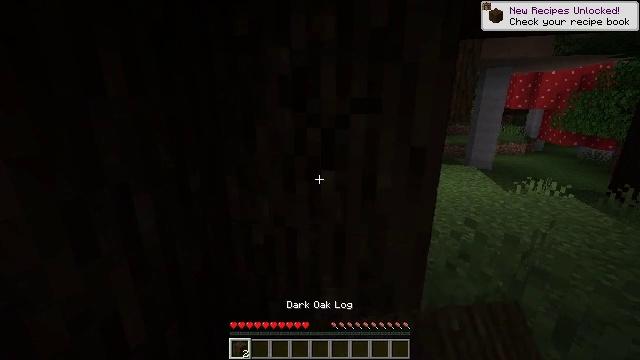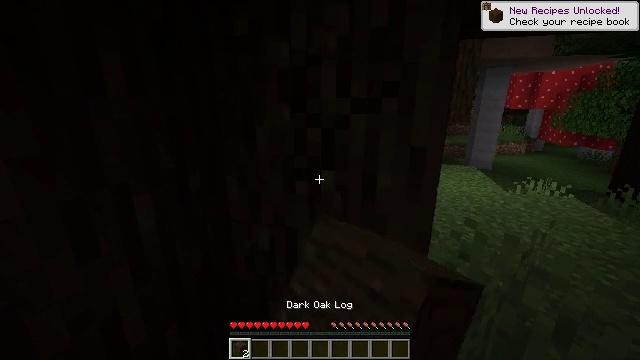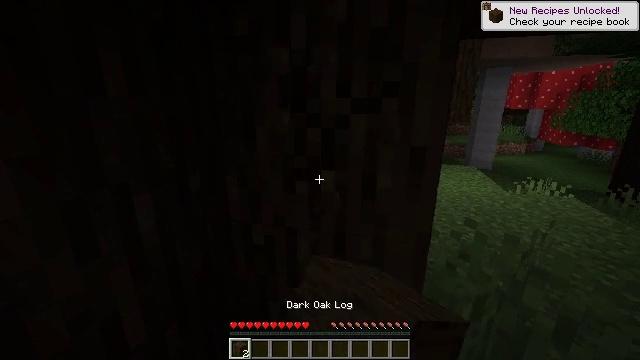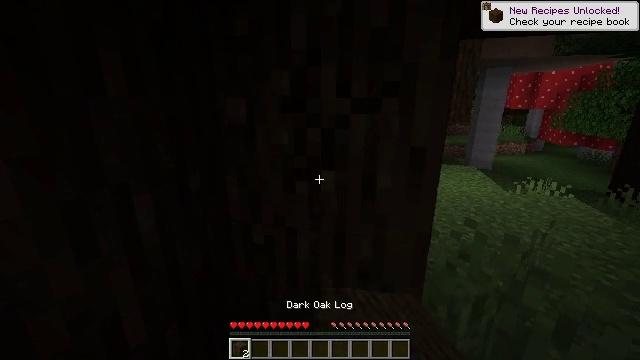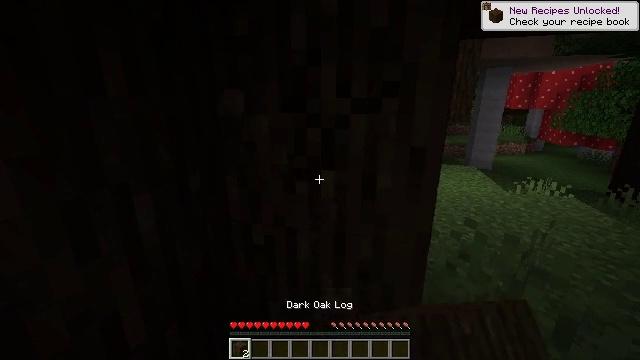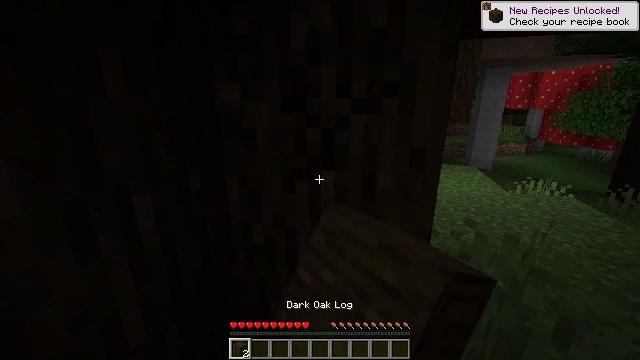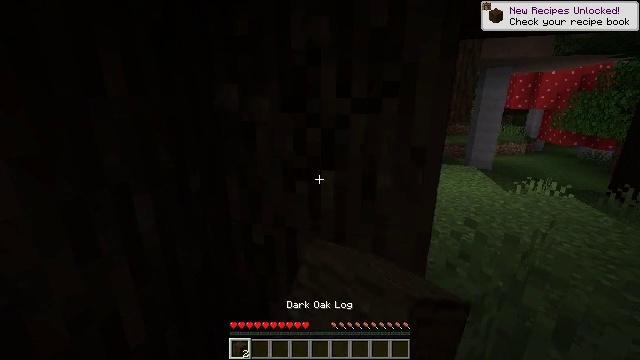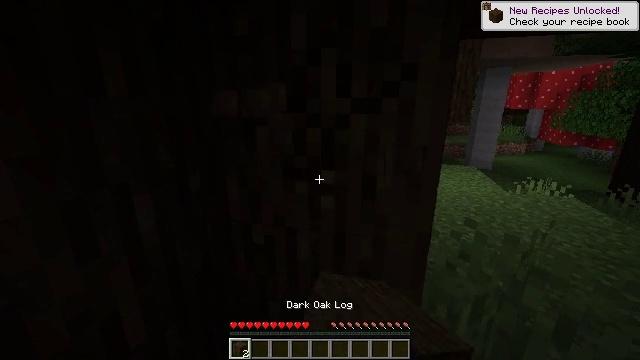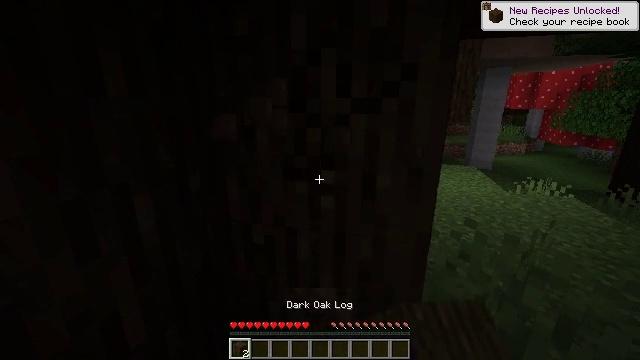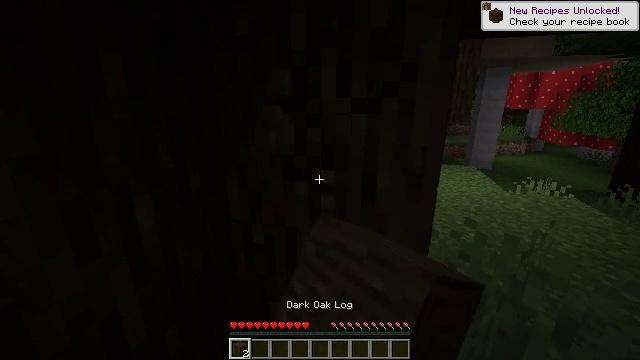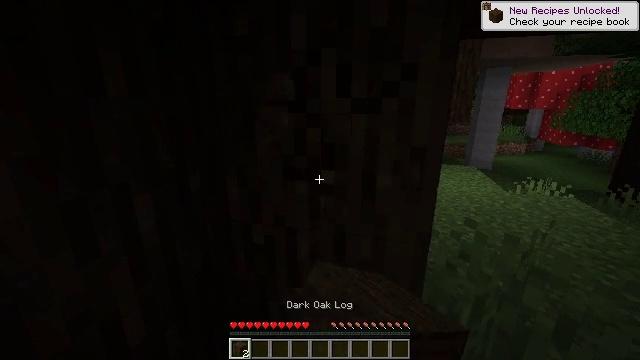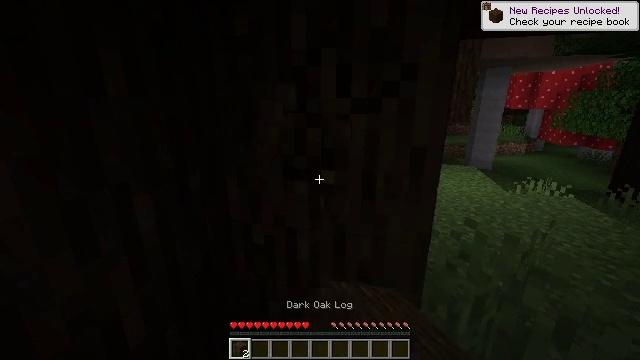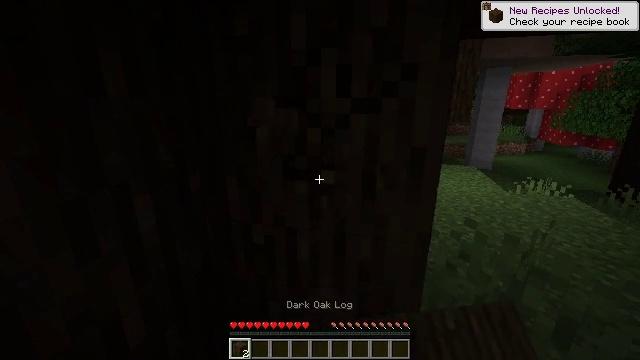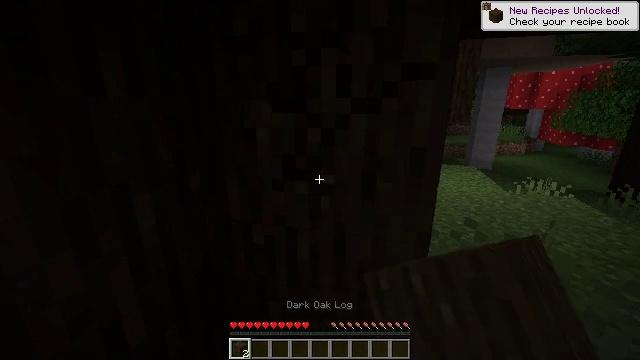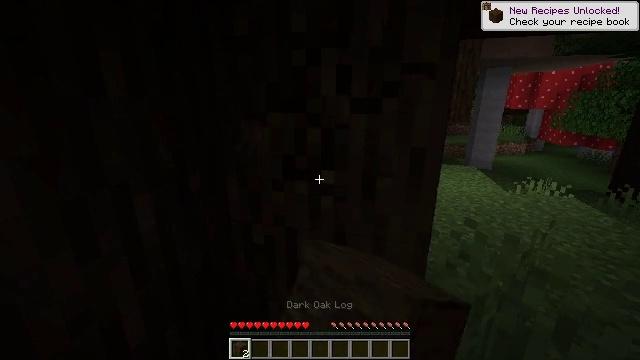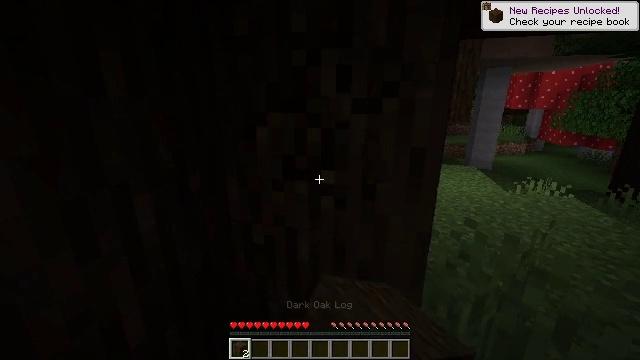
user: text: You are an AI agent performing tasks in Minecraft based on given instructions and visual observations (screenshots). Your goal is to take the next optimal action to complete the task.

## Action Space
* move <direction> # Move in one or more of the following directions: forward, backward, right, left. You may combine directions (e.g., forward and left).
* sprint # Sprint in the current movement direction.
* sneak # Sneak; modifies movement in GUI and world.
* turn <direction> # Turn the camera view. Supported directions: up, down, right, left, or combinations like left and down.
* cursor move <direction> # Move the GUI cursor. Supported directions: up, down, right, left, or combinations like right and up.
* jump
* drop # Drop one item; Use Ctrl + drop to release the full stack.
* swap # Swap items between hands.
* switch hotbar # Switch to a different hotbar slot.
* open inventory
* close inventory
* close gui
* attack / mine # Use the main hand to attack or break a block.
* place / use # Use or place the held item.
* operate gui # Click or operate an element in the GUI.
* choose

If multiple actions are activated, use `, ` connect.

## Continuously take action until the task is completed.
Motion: motion action
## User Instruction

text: Collect dark oak log for building.
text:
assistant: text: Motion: attack / mine
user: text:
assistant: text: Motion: attack / mine
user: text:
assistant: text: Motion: attack / mine
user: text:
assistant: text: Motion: attack / mine
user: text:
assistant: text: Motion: attack / mine
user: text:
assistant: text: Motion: attack / mine
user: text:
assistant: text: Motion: attack / mine
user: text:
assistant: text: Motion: attack / mine
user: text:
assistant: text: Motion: attack / mine
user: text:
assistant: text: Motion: attack / mine
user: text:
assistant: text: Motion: attack / mine
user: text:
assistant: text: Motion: attack / mine
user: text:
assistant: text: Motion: attack / mine
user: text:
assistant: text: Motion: attack / mine
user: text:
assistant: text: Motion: attack / mine
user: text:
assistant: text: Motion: attack / mine
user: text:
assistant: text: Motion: attack / mine
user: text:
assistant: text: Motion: attack / mine
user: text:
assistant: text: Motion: attack / mine
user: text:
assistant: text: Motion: attack / mine
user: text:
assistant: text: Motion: attack / mine
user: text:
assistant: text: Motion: attack / mine
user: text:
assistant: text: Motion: turn up, attack / mine
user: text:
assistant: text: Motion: turn up, attack / mine
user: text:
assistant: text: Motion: attack / mine
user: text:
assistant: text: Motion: attack / mine
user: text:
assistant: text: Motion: attack / mine
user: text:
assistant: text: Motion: attack / mine
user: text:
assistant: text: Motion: attack / mine
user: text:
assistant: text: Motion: attack / mine